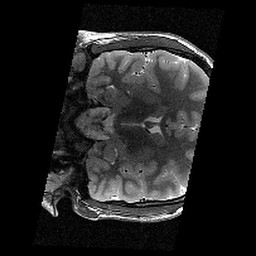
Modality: T2w
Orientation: coronal
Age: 13
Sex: male
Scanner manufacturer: siemens
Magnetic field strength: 3 T
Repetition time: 9.23 s
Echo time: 0.067 s